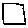
Label: square